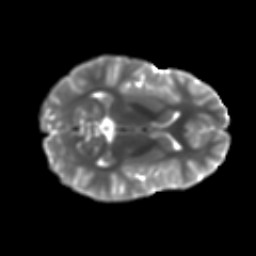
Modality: T2w
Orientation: axial
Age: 10
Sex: female
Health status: ill
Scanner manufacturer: ge
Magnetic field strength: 3 T
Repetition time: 6.752 s
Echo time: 0.079 s